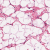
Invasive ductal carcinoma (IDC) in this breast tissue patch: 0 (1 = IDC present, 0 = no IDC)